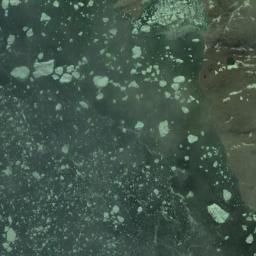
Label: sea_ice